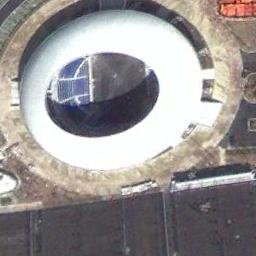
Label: stadium